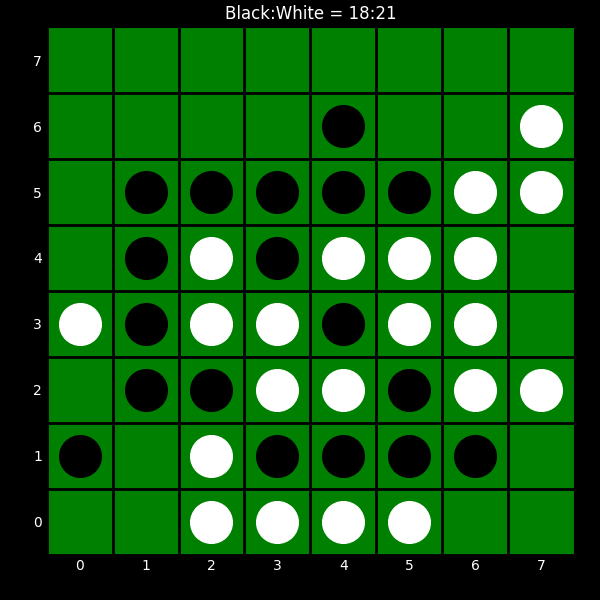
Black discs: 18
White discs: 21